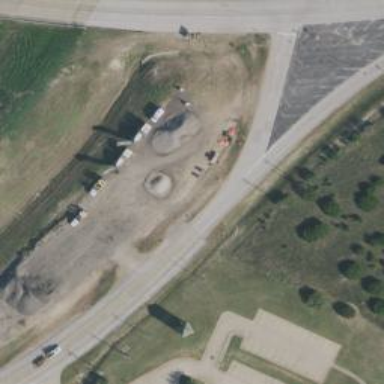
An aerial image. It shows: Secondary road with asphalt surface and frontage road.